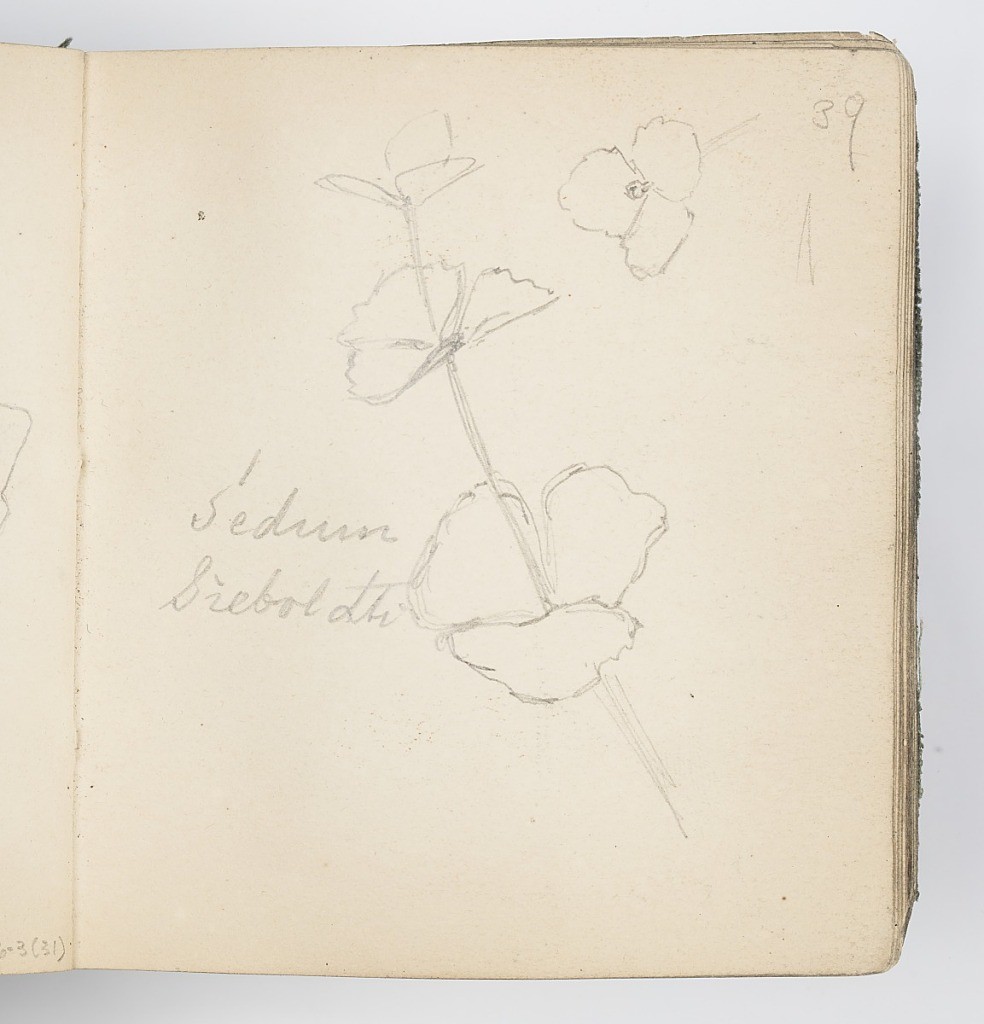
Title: Sketchbook Page: Sedum Sieboldti
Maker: Kenyon Cox, American, 1856–1919
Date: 1874
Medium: Graphite on paper
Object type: Sketchbook folio
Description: Recto: Sketch of plant with round leaves in whorls of three around a stem.
Verso: Several sketches of flowers.